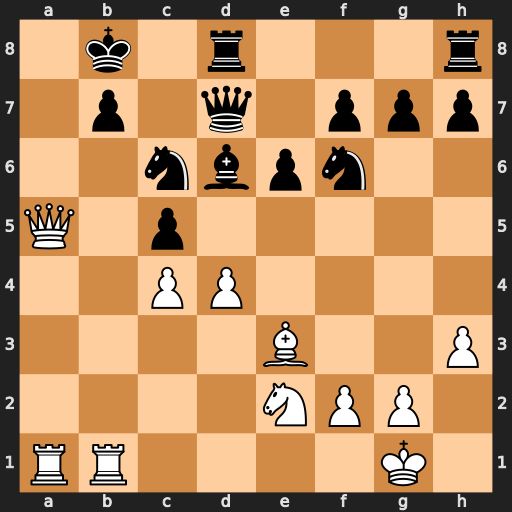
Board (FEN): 1k1r3r/1p1q1ppp/2nbpn2/Q1p5/2PP4/4B2P/4NPP1/RR4K1
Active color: w
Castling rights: -
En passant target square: -
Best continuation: Qa8+ Kc7 Qxb7#